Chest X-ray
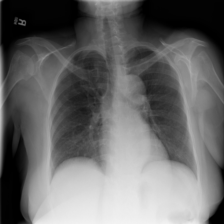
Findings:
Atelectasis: negative
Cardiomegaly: negative
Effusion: negative
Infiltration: negative
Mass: negative
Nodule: negative
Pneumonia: negative
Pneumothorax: negative
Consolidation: negative
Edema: negative
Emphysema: negative
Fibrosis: negative
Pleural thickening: negative
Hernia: negative